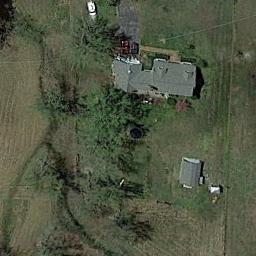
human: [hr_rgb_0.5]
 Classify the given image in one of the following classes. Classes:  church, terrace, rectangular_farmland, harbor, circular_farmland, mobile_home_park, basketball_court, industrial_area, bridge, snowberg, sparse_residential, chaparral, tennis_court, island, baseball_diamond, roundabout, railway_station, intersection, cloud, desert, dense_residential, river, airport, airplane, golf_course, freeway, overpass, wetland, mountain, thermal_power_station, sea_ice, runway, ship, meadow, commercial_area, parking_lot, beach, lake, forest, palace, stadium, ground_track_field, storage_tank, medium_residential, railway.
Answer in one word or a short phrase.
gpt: sparse_residential